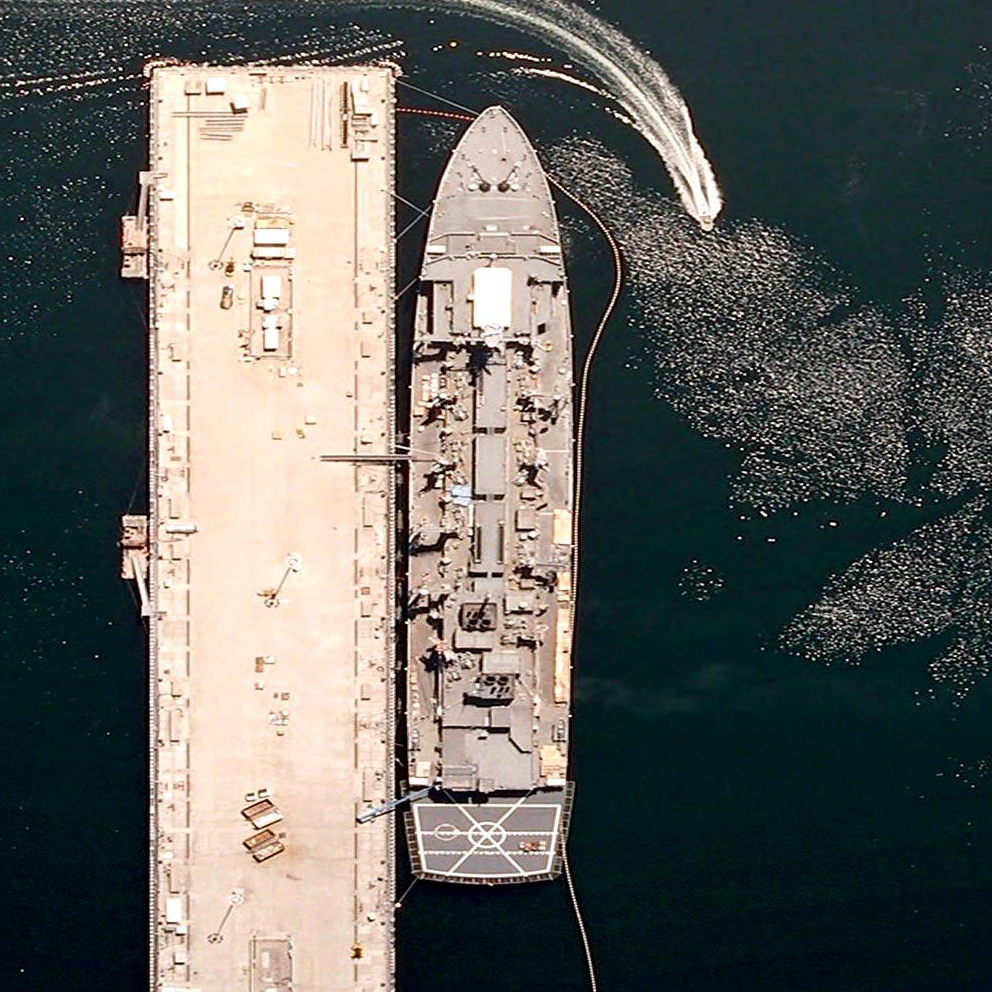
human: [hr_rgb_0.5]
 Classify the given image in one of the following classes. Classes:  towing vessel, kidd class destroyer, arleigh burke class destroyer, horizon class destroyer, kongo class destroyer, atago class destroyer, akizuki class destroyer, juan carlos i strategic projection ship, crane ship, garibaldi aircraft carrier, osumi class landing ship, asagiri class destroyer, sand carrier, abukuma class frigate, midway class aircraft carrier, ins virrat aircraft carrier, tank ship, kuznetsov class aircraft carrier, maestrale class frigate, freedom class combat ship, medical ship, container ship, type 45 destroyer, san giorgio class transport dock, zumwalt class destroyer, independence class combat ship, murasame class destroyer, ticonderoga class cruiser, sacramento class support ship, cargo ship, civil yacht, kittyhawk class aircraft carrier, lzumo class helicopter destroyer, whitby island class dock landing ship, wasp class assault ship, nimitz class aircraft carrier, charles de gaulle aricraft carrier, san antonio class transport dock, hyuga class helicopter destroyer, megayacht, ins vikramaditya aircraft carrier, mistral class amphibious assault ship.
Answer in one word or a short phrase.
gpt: Sacramento class support ship